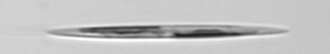
Label: pennate_Pseudo-nitzschia